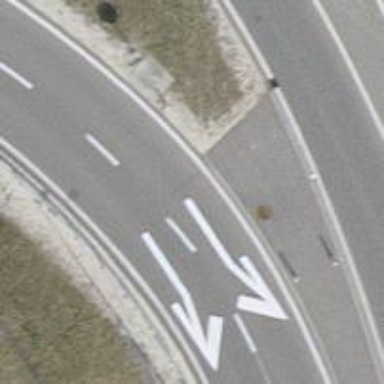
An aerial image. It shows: Asphalt motorway link.